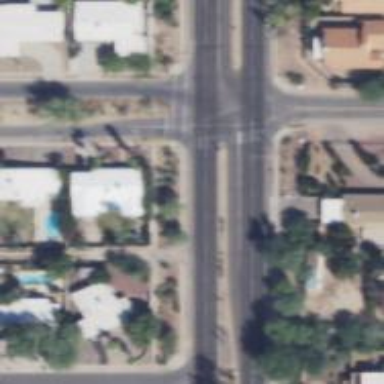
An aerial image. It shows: Unmarked road crossing.